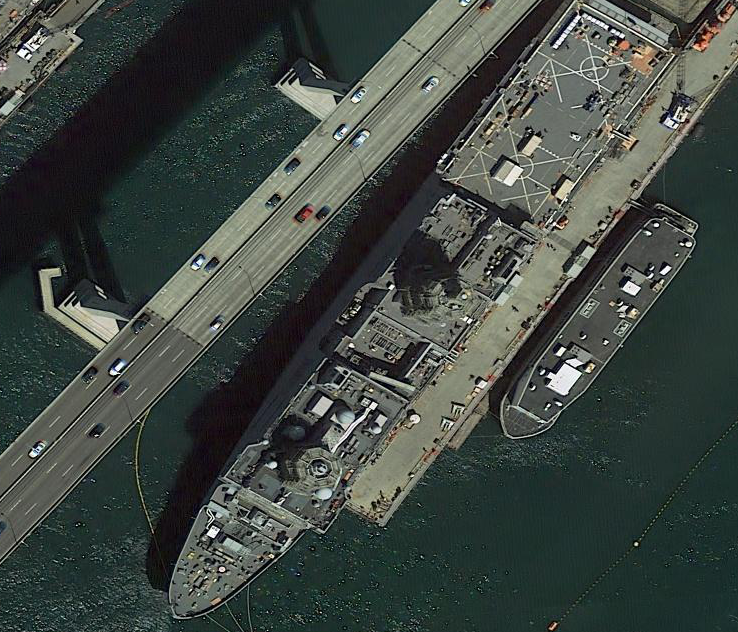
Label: San_Antonio-class_transport_dock